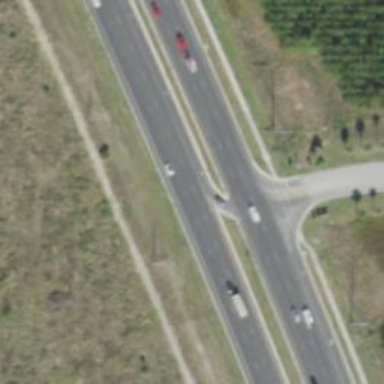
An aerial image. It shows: Trunk link highway.